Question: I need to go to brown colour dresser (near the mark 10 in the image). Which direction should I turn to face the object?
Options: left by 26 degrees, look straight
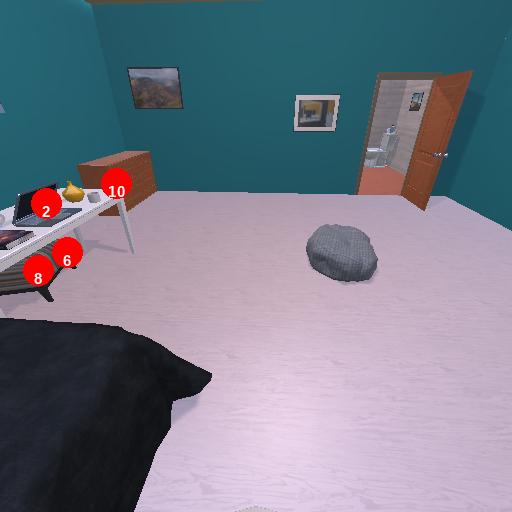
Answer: left by 26 degrees